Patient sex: F
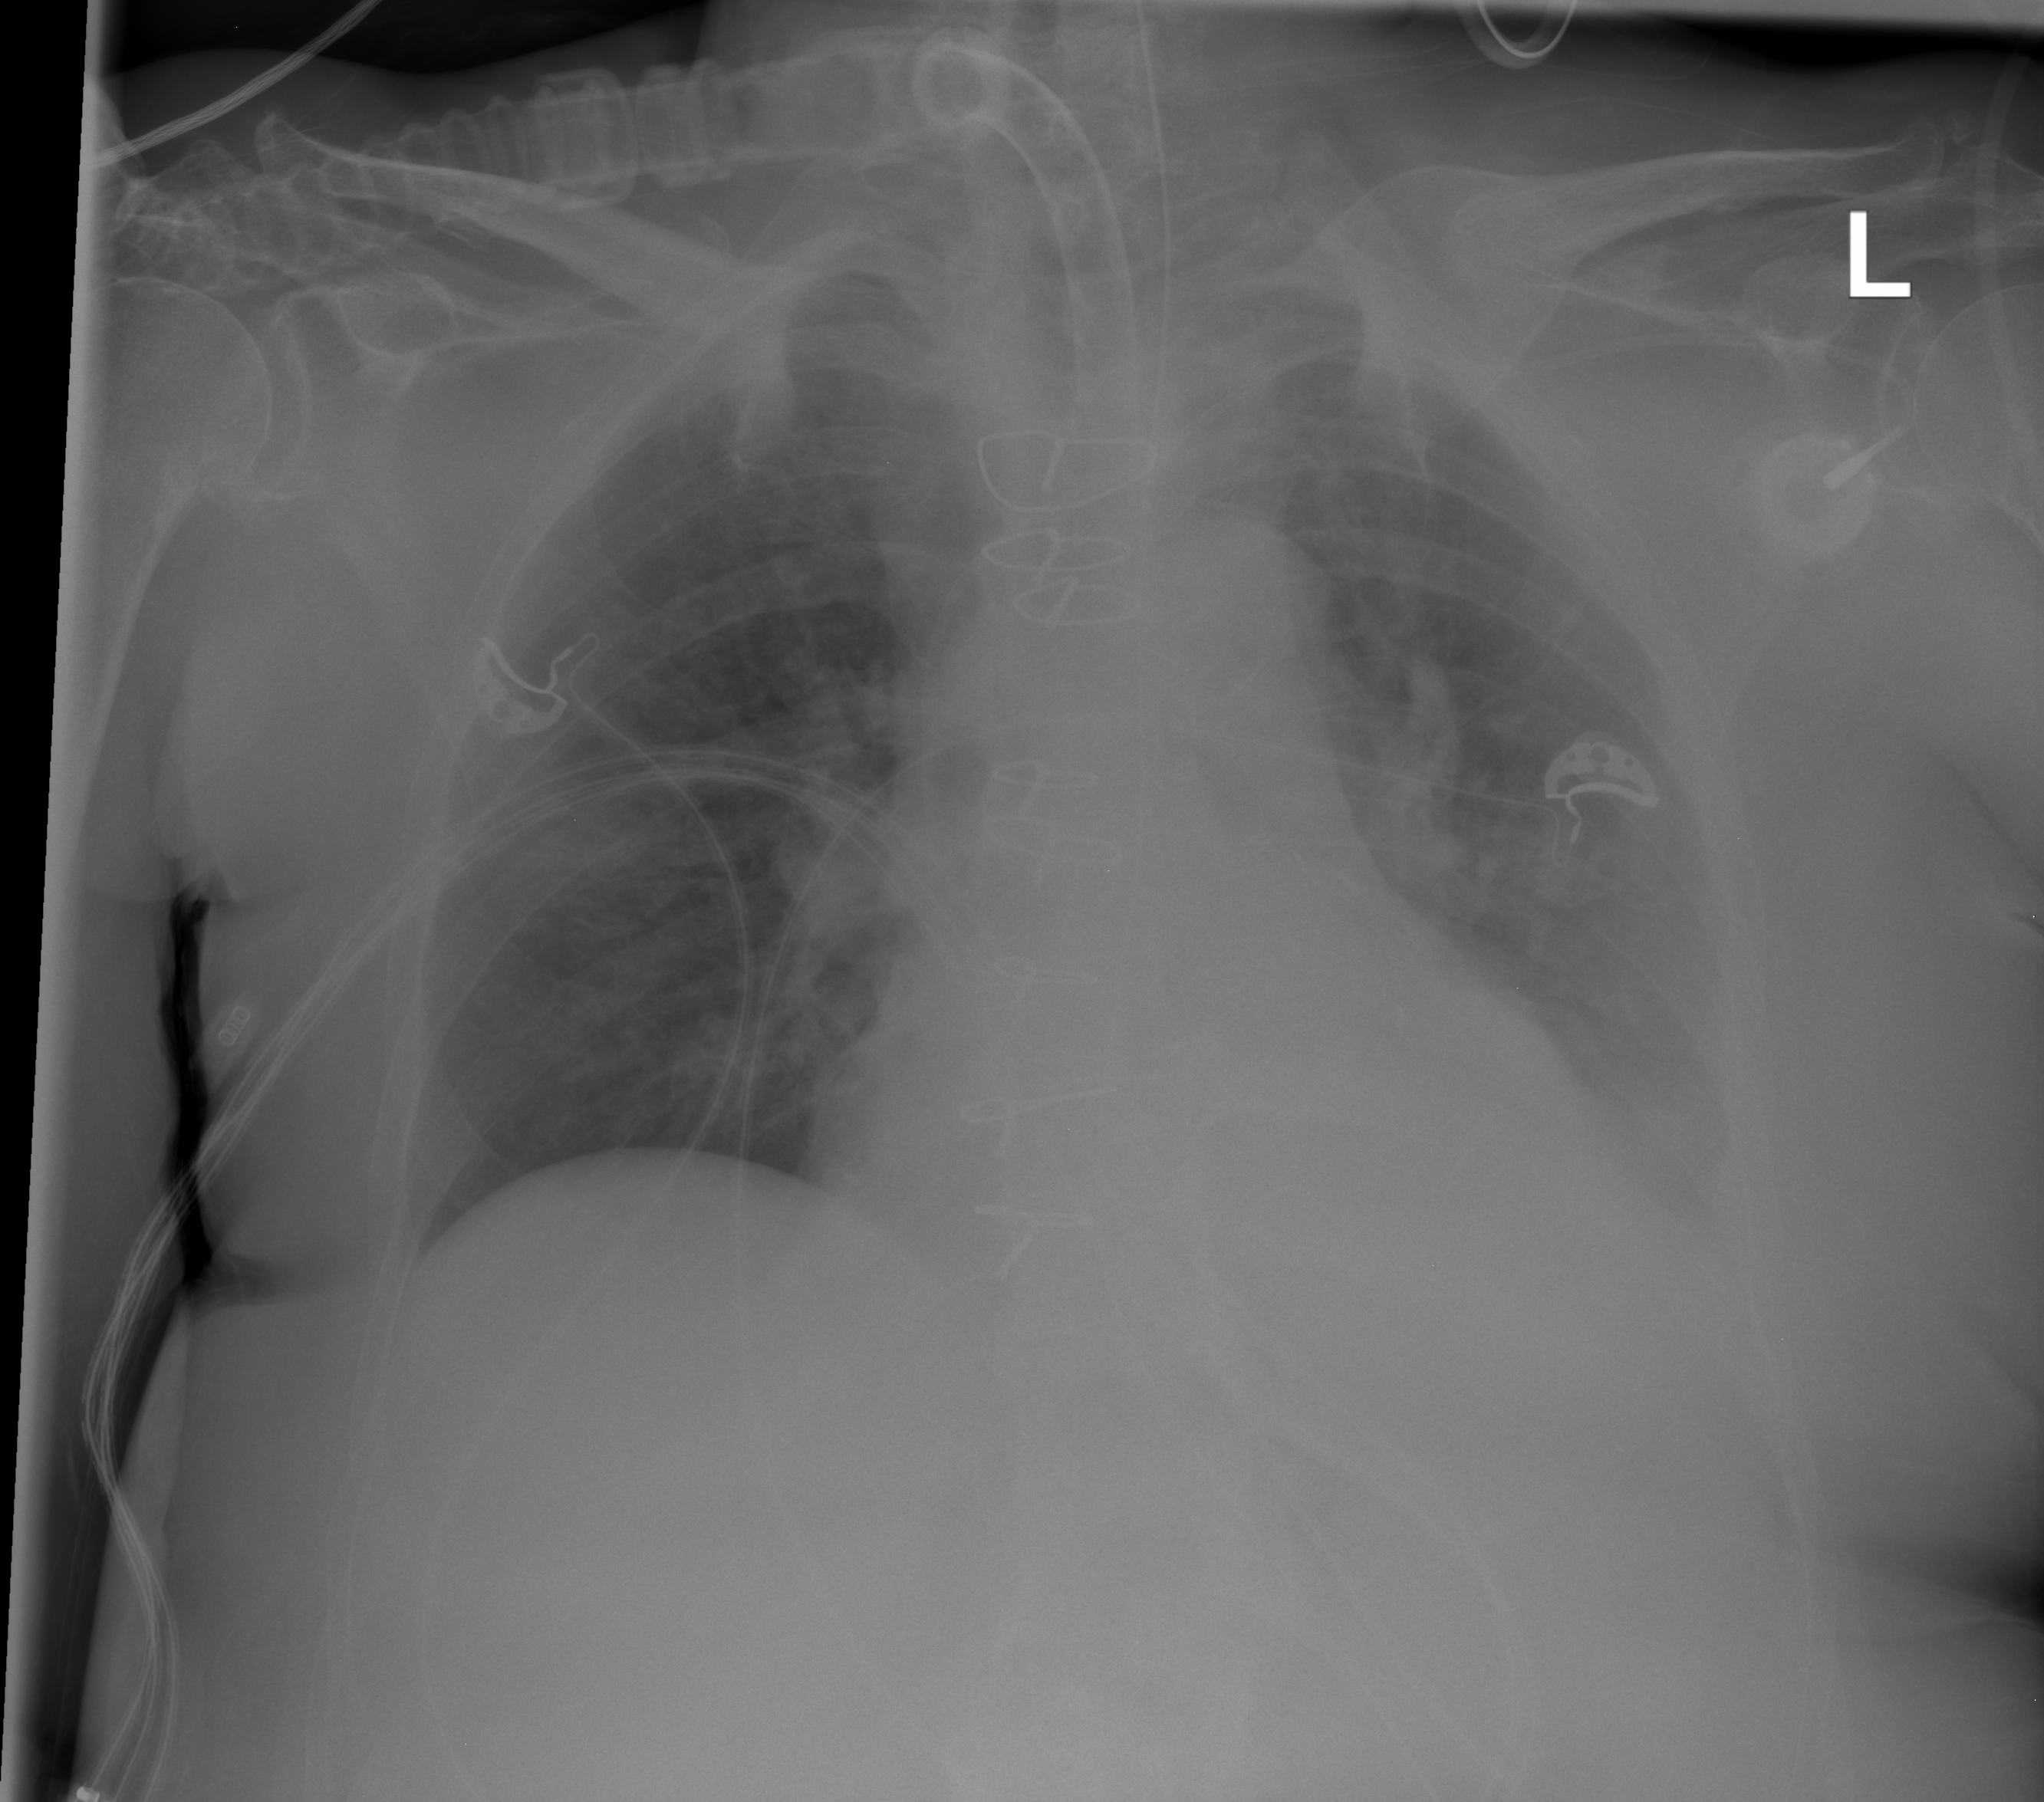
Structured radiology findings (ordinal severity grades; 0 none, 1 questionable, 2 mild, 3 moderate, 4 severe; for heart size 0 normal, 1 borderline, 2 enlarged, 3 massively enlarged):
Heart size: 2
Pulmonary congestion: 2
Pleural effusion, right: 0
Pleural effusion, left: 2
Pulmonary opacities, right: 2
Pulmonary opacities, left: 2
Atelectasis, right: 0
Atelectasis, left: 2